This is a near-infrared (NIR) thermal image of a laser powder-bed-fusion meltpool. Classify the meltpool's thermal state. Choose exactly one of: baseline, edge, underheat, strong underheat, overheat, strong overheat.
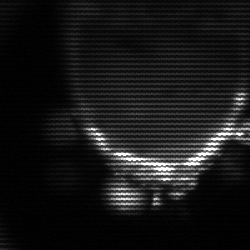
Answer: edge